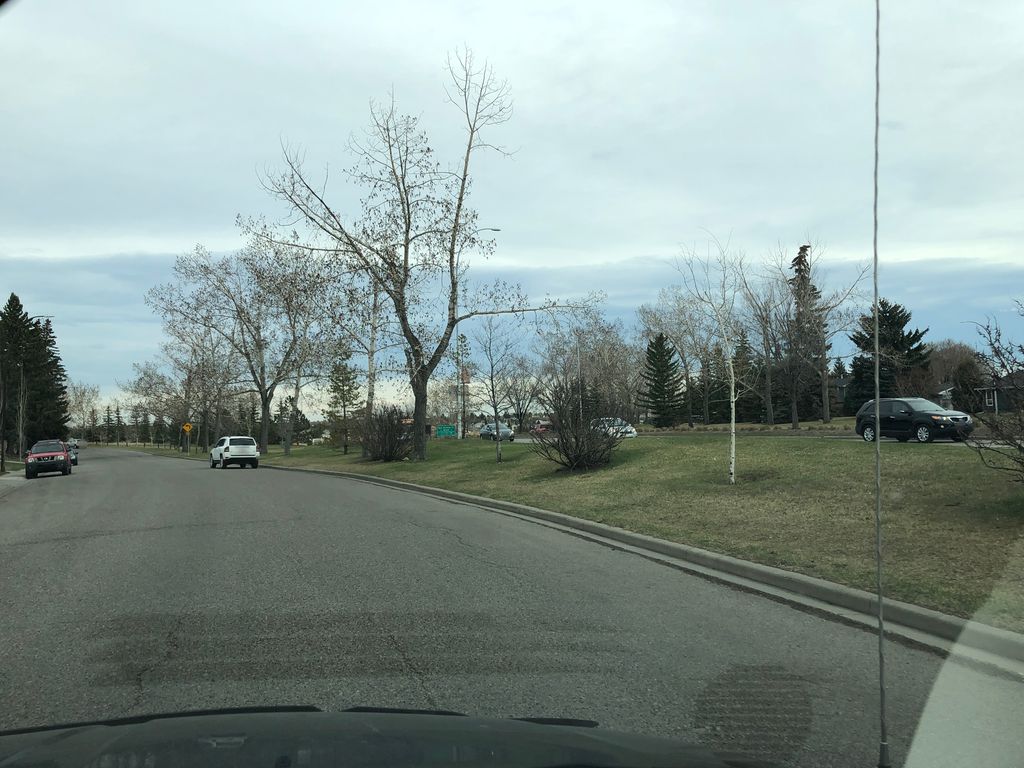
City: calgary